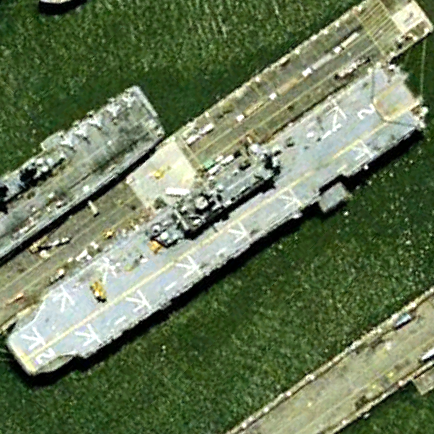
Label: assault